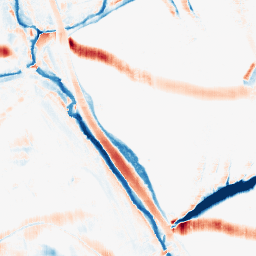
Category: morphological
Decomposition family: morphological_rect
Decomposition parameters: operation: average
width: 10
height: 20
Upsampling method: quintic
Upsampling parameters: scale: 8
Upsampling scale: 8